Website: bh-photo
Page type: gifting
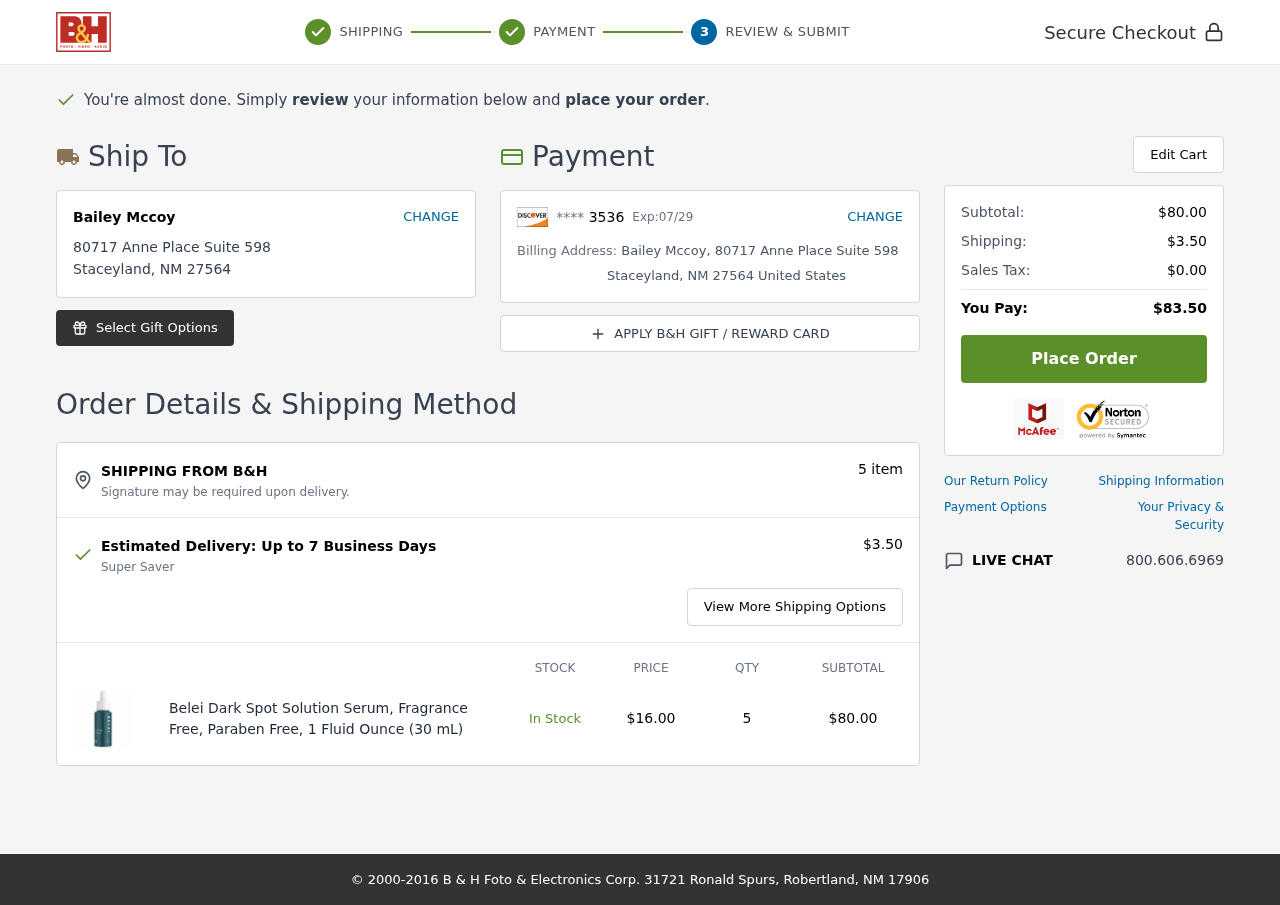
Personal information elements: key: PII_CARD_EXPIRY
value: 07/29
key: PII_CARD_LAST4
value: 3536
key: PII_CITY
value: Staceyland
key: PII_COUNTRY
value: United States
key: PII_FULLNAME
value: Bailey Mccoy
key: PII_POSTCODE
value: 27564
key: PII_STATE_ABBR
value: NM
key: PII_STREET
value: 80717 Anne Place Suite 598
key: PII_FULLNAME2
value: Bailey Mccoy
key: PII_STREET2
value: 80717 Anne Place Suite 598
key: PII_CITY2
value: Staceyland
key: PII_STATE_ABBR2
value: NM
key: PII_POSTCODE2
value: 27564
Product elements: key: PRODUCT1_NAME
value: Belei Dark Spot Solution Serum, Fragrance Free, Paraben Free, 1 Fluid Ounce (30 mL)
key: PRODUCT1_PRICE
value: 16
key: PRODUCT1_QUANTITY
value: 5
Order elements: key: ORDER_NUM_ITEMS
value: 5 item
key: ORDER_SHIPPING_COST
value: $3.50
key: ORDER_SUBTOTAL
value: $80.00
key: ORDER_TAX
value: $0.00
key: ORDER_TOTAL
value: $83.50